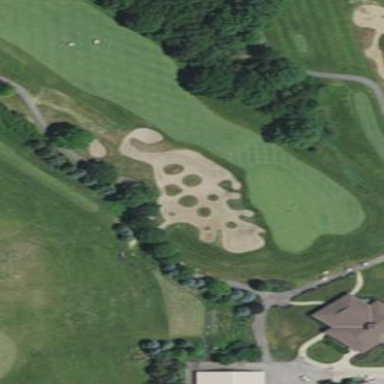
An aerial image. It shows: Golf bunker filled with natural sand.